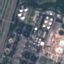
Land use / land cover class: Industrial